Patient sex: M
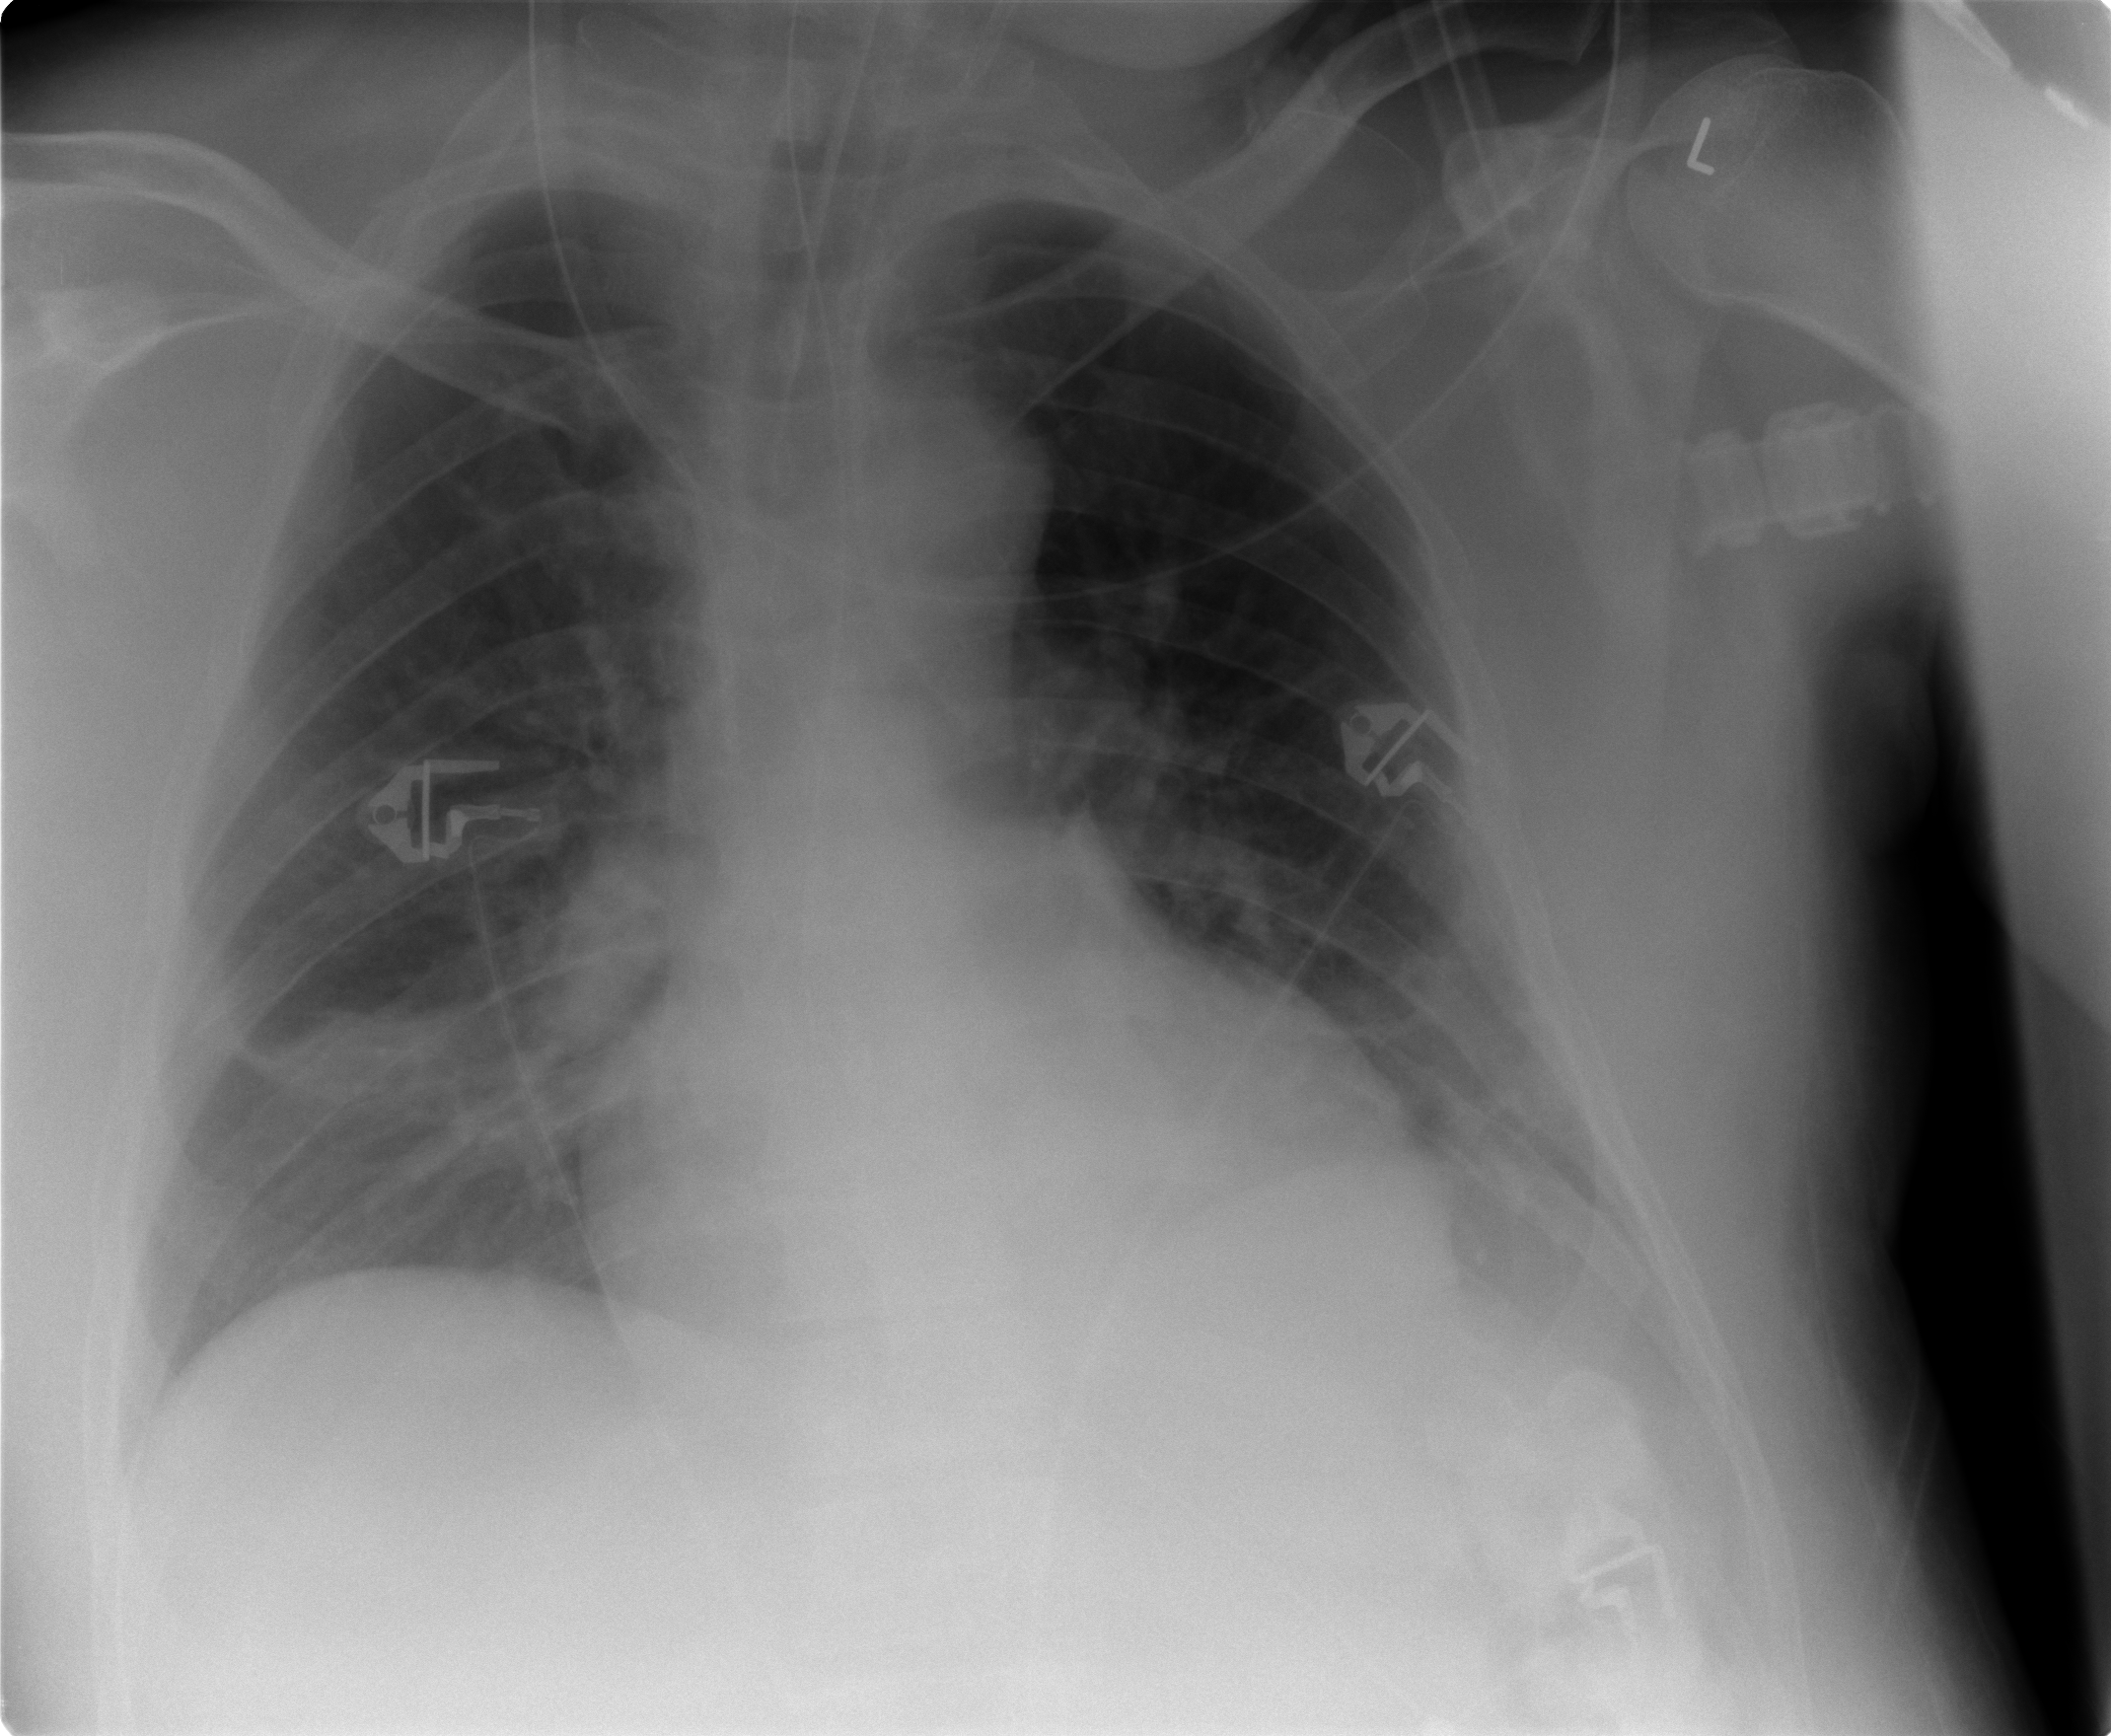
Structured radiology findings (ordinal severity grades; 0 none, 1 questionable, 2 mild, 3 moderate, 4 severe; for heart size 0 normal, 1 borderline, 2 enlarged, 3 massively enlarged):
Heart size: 1
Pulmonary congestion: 1
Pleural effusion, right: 1
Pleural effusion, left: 2
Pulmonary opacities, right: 2
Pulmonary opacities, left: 1
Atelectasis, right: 2
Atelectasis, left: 2